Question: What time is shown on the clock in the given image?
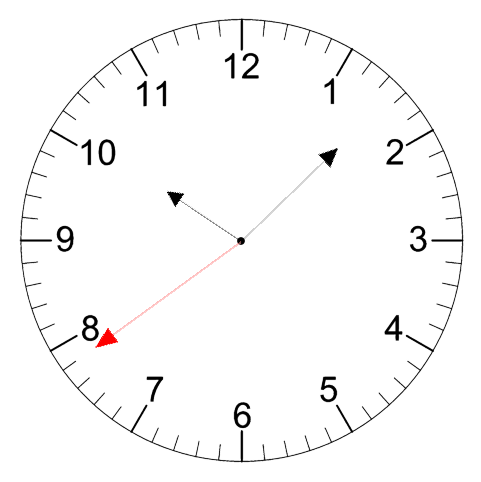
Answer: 10:07:39